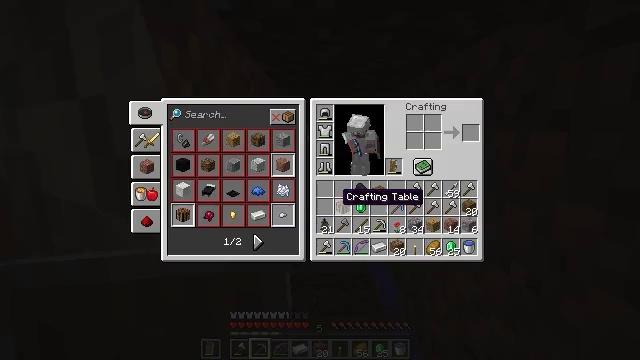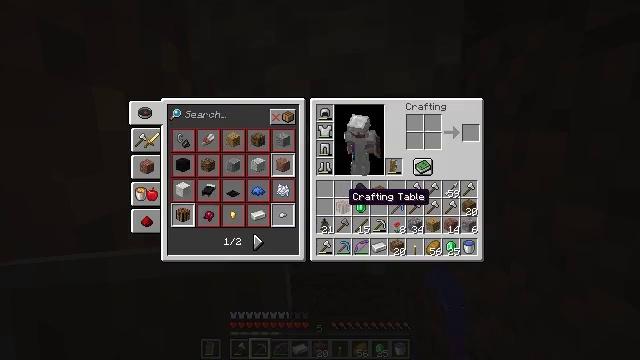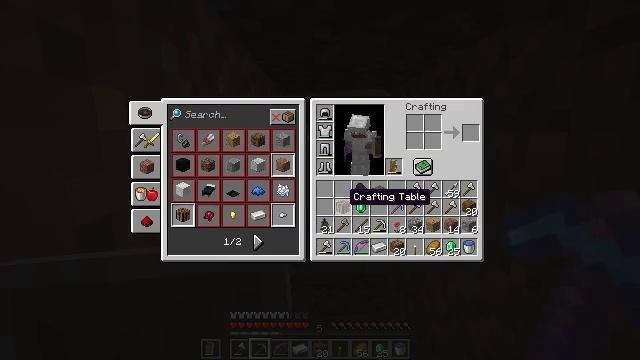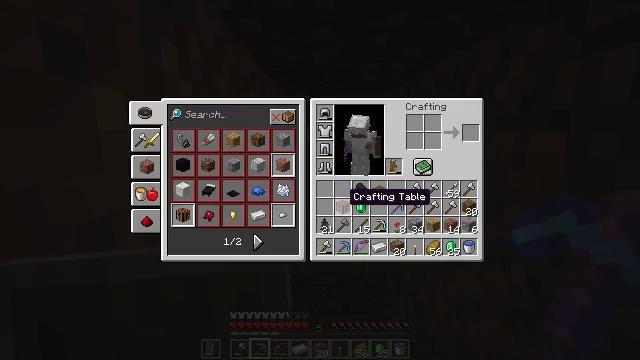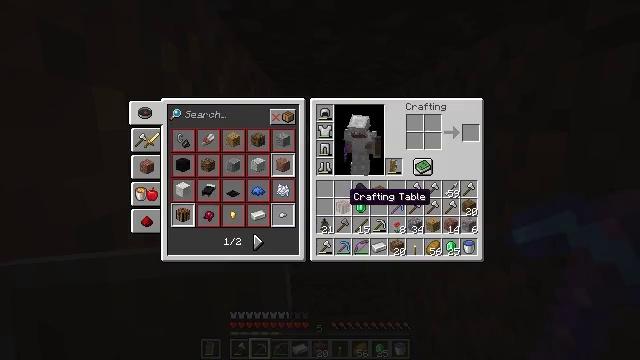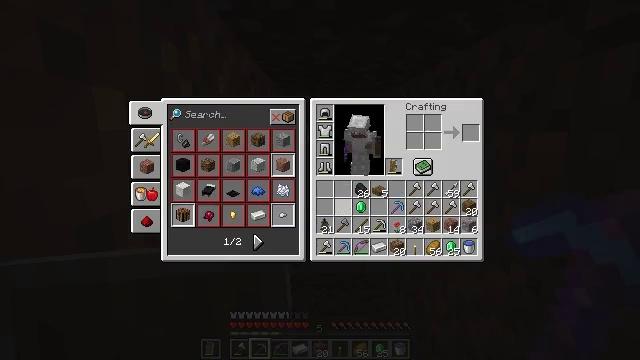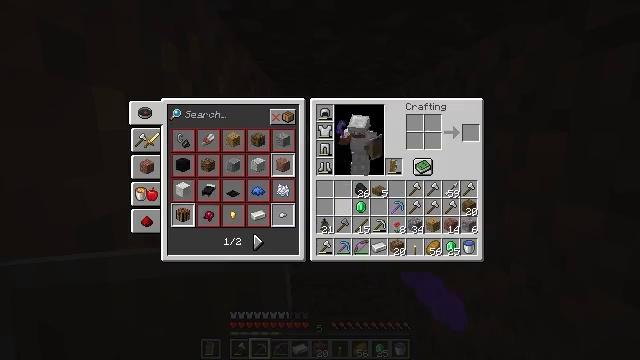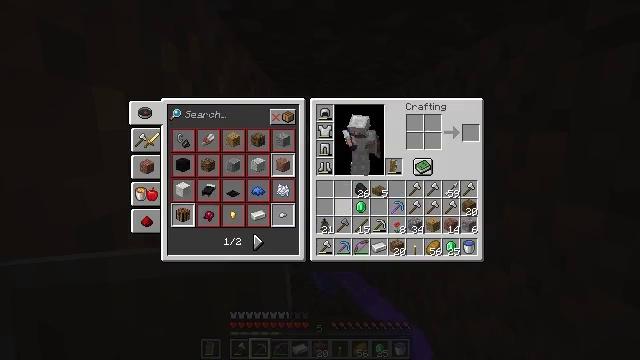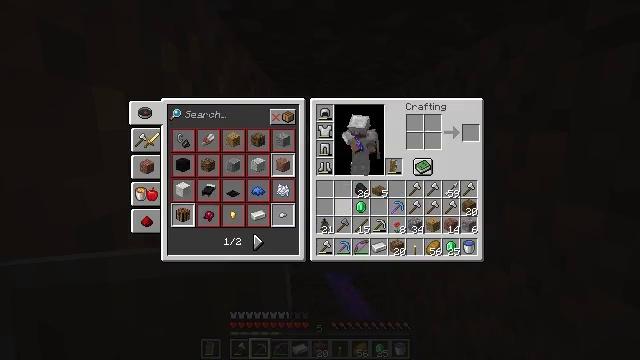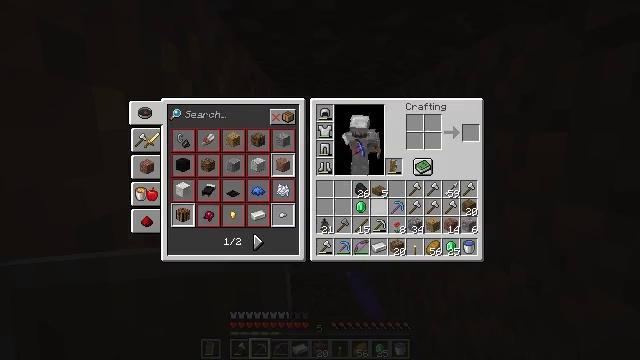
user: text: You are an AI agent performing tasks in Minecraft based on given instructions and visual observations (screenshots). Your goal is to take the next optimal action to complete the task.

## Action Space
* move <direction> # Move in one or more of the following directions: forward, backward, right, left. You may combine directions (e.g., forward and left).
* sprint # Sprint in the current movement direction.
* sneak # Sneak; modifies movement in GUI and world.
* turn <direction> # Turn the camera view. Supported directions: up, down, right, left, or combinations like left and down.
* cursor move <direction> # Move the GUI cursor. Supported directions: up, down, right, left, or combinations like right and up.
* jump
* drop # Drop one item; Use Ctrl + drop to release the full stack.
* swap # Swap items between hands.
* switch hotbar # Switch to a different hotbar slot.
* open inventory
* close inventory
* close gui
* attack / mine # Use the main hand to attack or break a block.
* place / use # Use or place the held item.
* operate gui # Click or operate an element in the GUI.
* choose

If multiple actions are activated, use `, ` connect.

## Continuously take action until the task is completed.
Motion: motion action
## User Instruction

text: Drop a crafting table.
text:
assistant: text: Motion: sprint, open gui
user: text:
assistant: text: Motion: sprint
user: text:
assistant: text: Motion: sprint
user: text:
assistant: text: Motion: sprint
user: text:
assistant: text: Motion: sprint, drop
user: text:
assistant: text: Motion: sprint, drop
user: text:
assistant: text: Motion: sprint, drop
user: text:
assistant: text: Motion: sprint, cursor move right
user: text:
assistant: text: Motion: sprint, cursor move right
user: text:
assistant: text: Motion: sprint